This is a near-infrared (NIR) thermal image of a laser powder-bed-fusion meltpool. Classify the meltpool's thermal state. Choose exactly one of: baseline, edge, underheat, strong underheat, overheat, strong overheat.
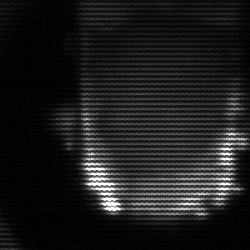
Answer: baseline